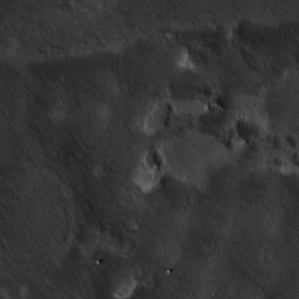
Label: non_frost